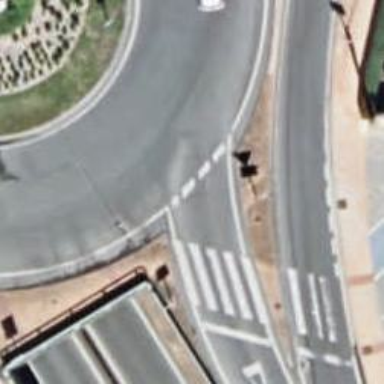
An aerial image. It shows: Road with "give way" sign.